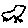
Label: bird